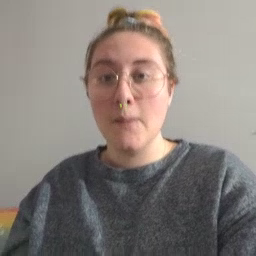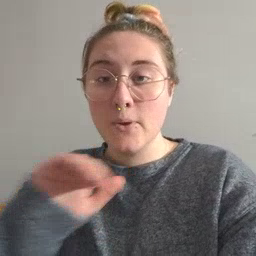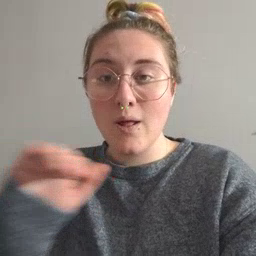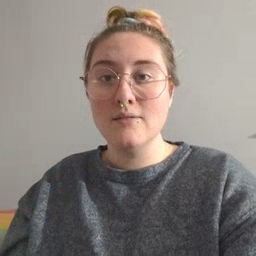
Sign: pool